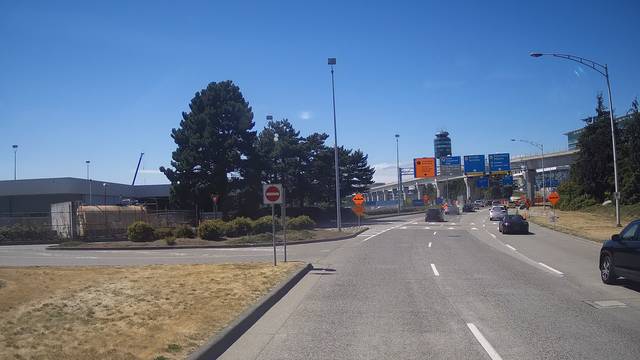
Region: Canada
Coordinates: 49.193, -123.172